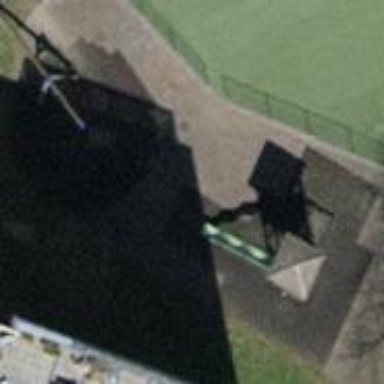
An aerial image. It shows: Playground area for leisure land.